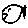
Label: fish